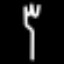
Label: fork